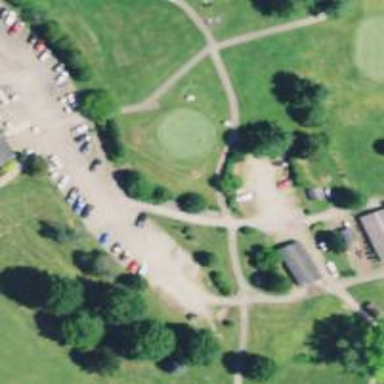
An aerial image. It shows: Path bridge over golf course.